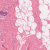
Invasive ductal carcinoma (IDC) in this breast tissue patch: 0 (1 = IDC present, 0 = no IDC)